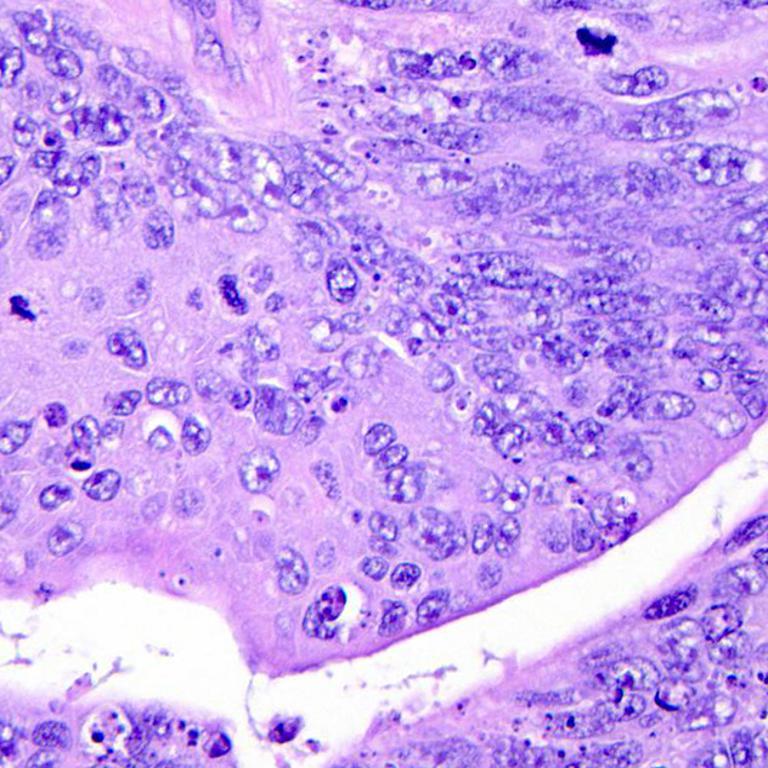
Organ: colon
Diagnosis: adenocarcinomas